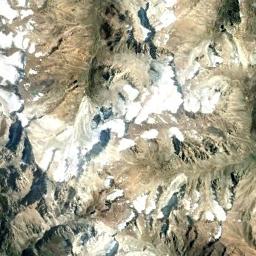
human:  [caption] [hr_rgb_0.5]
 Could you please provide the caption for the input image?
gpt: The snowberg has some valley glaciers and the color of the mountain is brown .

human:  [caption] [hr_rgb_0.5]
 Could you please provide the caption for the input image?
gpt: The snow berg is consist of bare land and white snow .

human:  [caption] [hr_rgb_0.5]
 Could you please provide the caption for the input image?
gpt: The snowberg is covered with snow .

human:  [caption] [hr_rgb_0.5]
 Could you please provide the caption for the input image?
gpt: Only the peaks of the snow-capped mountains are covered with snow .

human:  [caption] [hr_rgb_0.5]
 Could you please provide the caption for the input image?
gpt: There are some snow on the snowberg .